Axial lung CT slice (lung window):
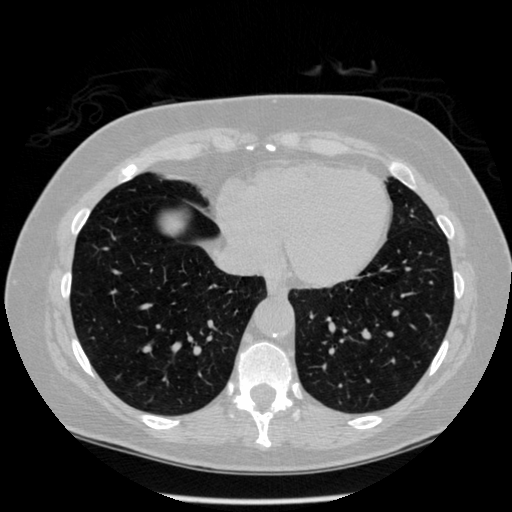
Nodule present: no